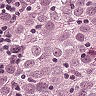
Metastatic tissue present: yes